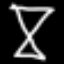
Label: hourglass